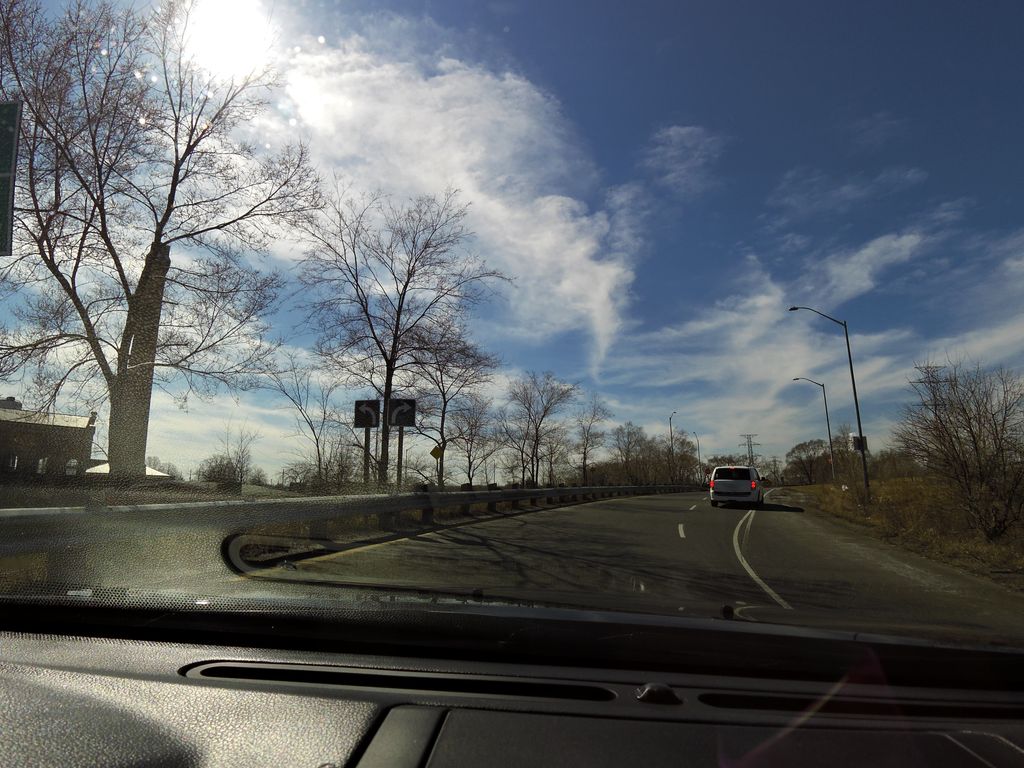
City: hamilton